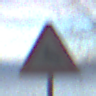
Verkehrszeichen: WildwechselRechts
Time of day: MorningAfternoon
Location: Roofed (Urban)
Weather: PartlyCloudy
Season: NotSpecified
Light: Natural